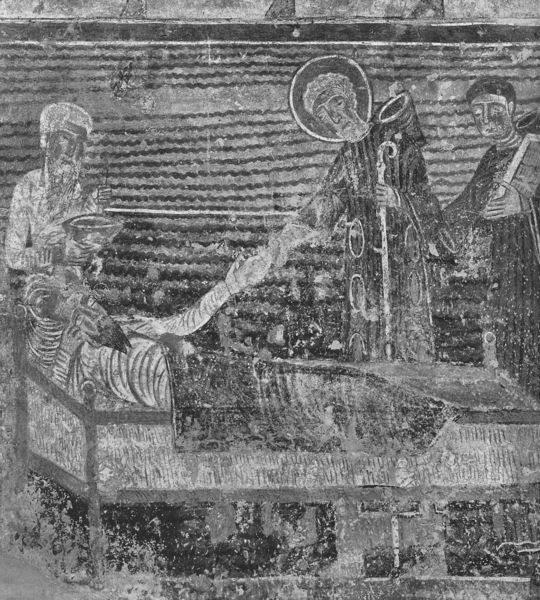
Titel: Saint-Séverin (ehemalige Abteikirche) in Château-Landon
Standort: Château-Landon, Saint-Séverin (EU - F)
Schlagwörter: gemälde, wasser, weiß, grau, männer, schwarz, zeichnung, bart, bibel, schale, tod, kirche, stock, liegen, stab, bett, antike, krank, buch, abschied, illustration, schwarzweiß, arzt, besuch, heiligenschein, jesus, sterben, totenbett, kranker, krankheit, heiliger, heilige, fresko, heilung, kranke, ikone, ölung, pflege, apostel, wunder, beschädigt, heiler, lazarus, letzte ölung, biblische szene, verwittert, verbände, totnbett, mänch buch